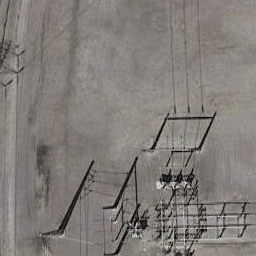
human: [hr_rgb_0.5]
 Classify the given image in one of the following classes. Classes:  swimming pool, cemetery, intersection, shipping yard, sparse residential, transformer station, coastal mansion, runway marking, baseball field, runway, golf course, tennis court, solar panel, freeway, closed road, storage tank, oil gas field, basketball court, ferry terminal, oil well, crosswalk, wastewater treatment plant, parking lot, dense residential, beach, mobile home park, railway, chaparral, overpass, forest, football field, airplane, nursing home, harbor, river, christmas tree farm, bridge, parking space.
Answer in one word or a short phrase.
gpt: transformer station